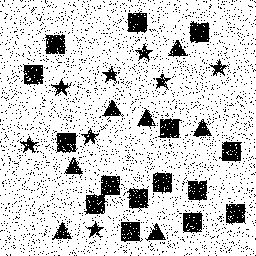
Squares: 15
Triangles: 7
Stars: 8
Total shapes: 30